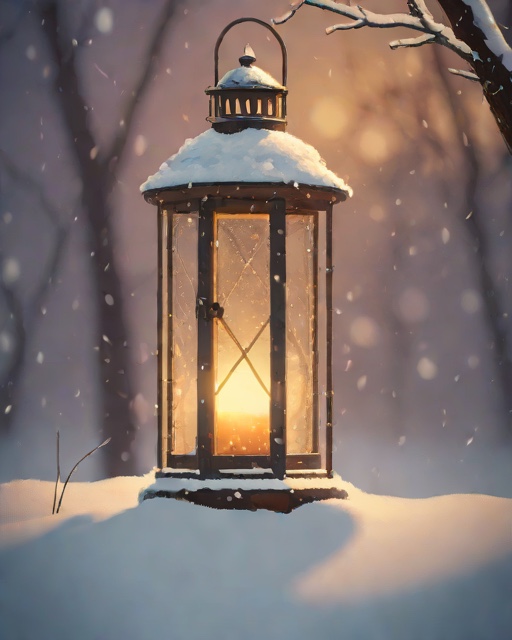
Category: Holiday